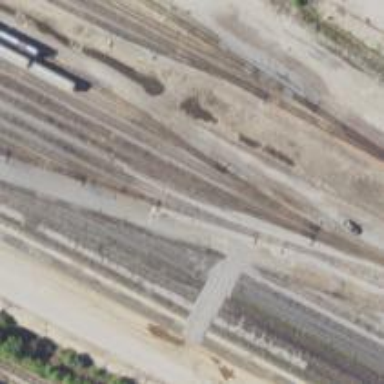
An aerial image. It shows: Railway yard.